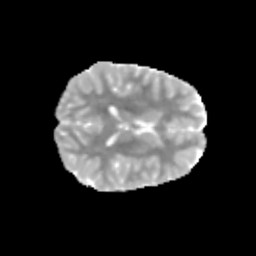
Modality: MD
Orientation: axial
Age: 10
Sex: female
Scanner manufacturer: siemens
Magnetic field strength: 3 T
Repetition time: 3.8 s
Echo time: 0.07 s